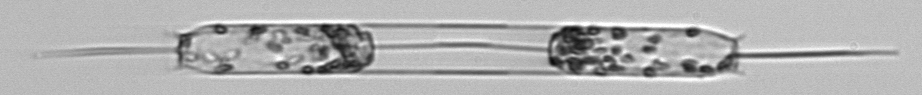
Label: Ditylum_brightwellii